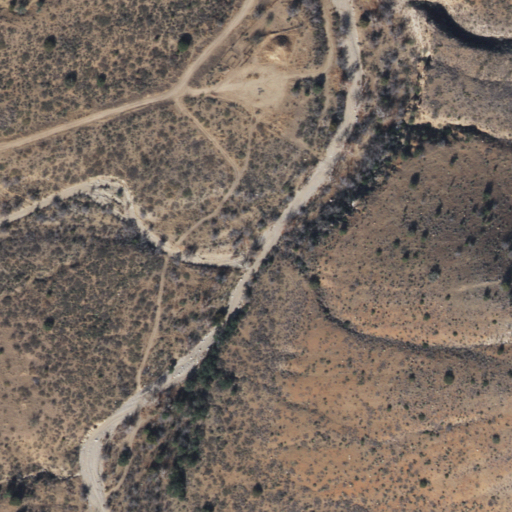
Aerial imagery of valley in Arizona named Marble Canyon containing shrub, grassland, evergreen forest, and woody wetlands